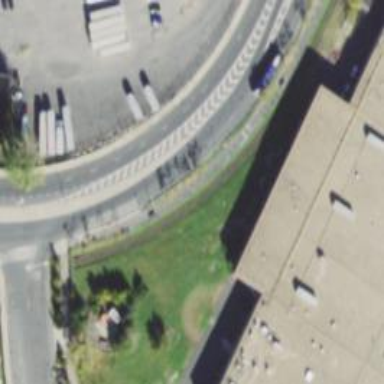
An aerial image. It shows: Asphalt cycleway.